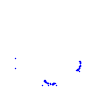
Particle: kaon